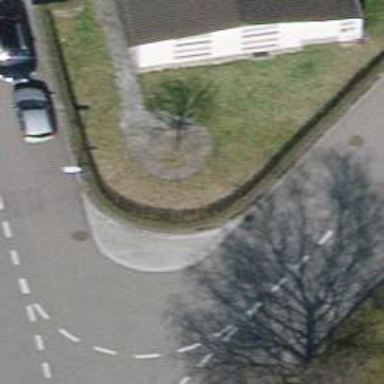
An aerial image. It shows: Hedge barrier.